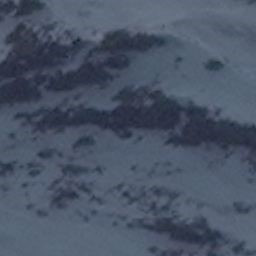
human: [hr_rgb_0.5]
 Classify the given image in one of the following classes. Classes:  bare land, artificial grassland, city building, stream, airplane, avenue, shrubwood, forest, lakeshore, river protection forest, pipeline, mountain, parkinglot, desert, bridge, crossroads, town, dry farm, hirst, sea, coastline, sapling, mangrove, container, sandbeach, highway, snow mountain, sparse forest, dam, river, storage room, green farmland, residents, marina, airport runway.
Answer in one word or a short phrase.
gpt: snow mountain